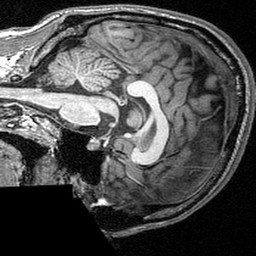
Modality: T1w
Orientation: sagittal
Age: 18
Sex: male
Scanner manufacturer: siemens
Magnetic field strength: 3 T
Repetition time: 2.53 s
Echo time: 0.00309 s